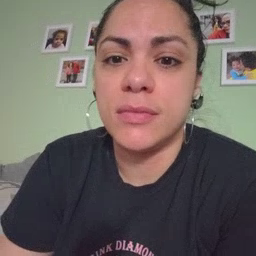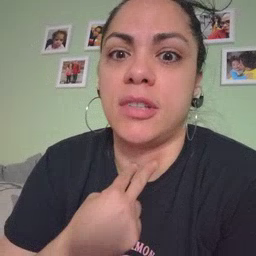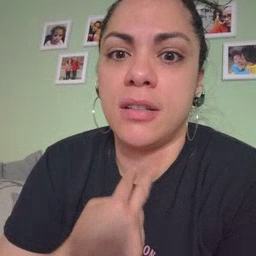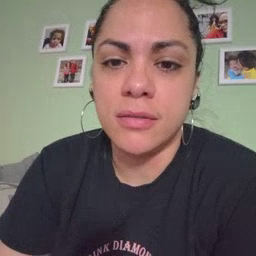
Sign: stuck